如图，在梯形 $ABCD$ 中，$AD \parallel BC$，点 $E$ 是边 $BC$ 的中点，连接 $DE$，$DE \parallel AB$，下列向量中，不是 $\overrightarrow{AD}$ 的相反向量的是 ( )

\noindent A. $\overrightarrow{DA}$ \qquad B. $\overrightarrow{EB}$ \qquad C. $\overrightarrow{CE}$ \qquad D. $\overrightarrow{BC}$

\vspace{1em}
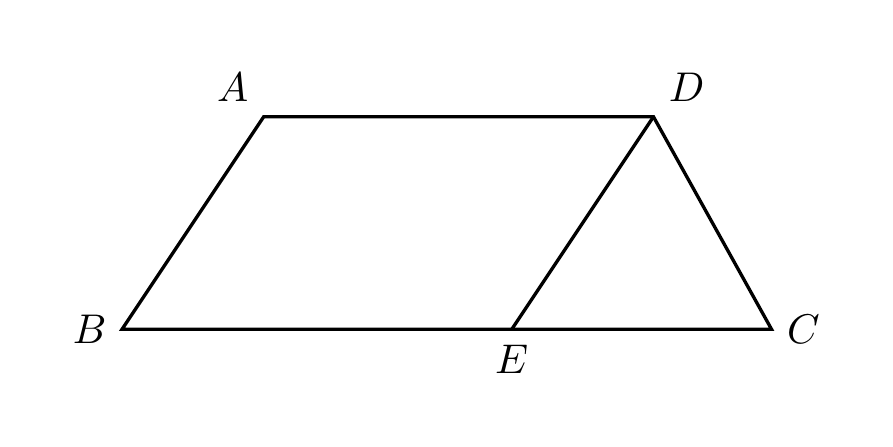
【解答】

\noindent \textbf{【答案】} D

\noindent \textbf{【知识点】} 向量的相关概念

\noindent \textbf{【分析】} 本题考查平面向量，平行四边形的性质，平行向量，相反向量等知识，解题的关键是平行向量，相反向量的定义，属于中考常考题型。根据相反向量，平行向量的定义一一判断即可。

\noindent \textbf{【详解】} 解：
A、$\overrightarrow{AD}$ 与 $\overrightarrow{DA}$ 是相反的向量，本选项不符合题意；
B、$\overrightarrow{AD}$ 与 $\overrightarrow{EB}$ 是相反的向量，本选项不符合题意。
C、$\overrightarrow{AD}$ 与 $\overrightarrow{CE}$ 互为相反向量，本选项不符合题意。
D、$\overrightarrow{AD}$ 与 $\overrightarrow{BC}$ 是平行向量，方向相同，不是相反向量，本选项符合题意。
故选：D。